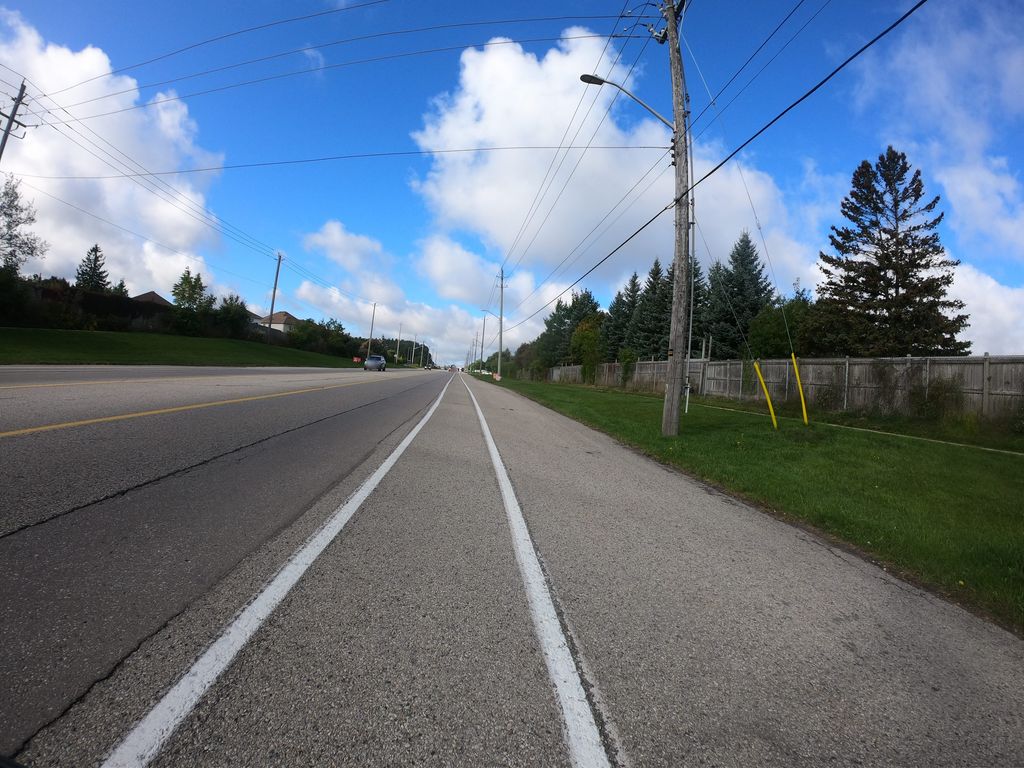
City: kitchener-waterloo